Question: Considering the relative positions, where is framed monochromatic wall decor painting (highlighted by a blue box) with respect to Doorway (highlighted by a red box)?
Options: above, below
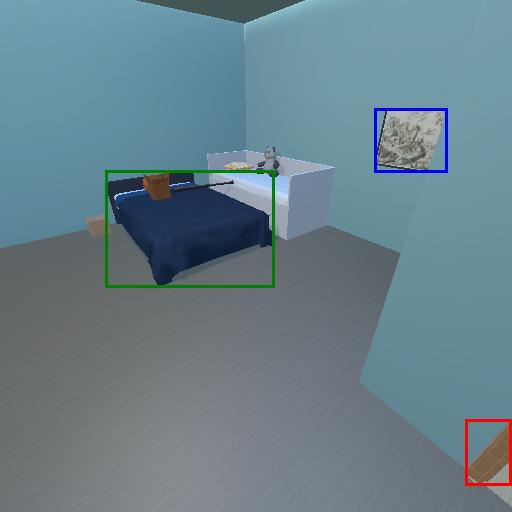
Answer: above